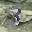
Label: 3